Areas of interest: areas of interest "Wanfang Green Freight Distribution Base"
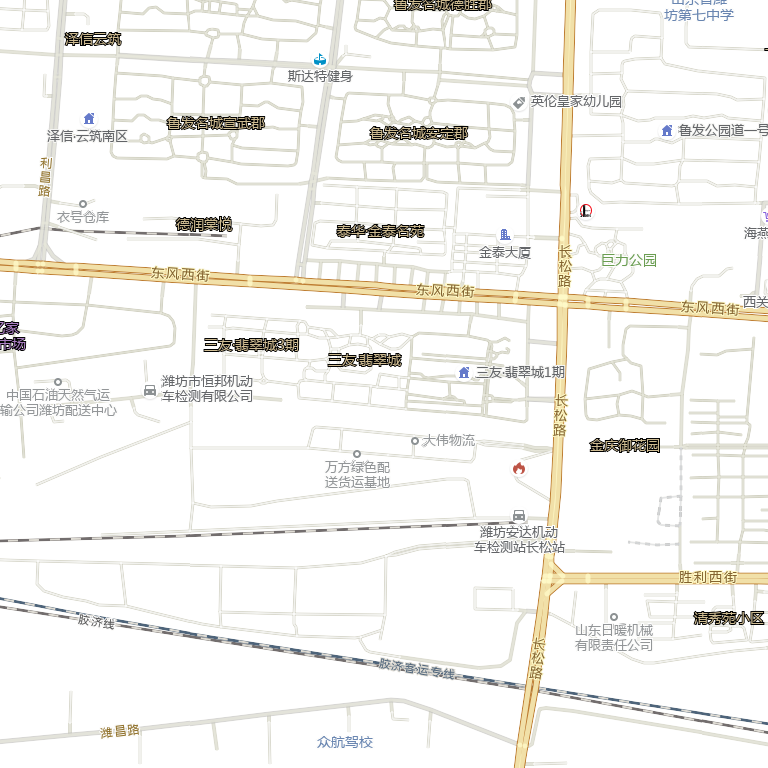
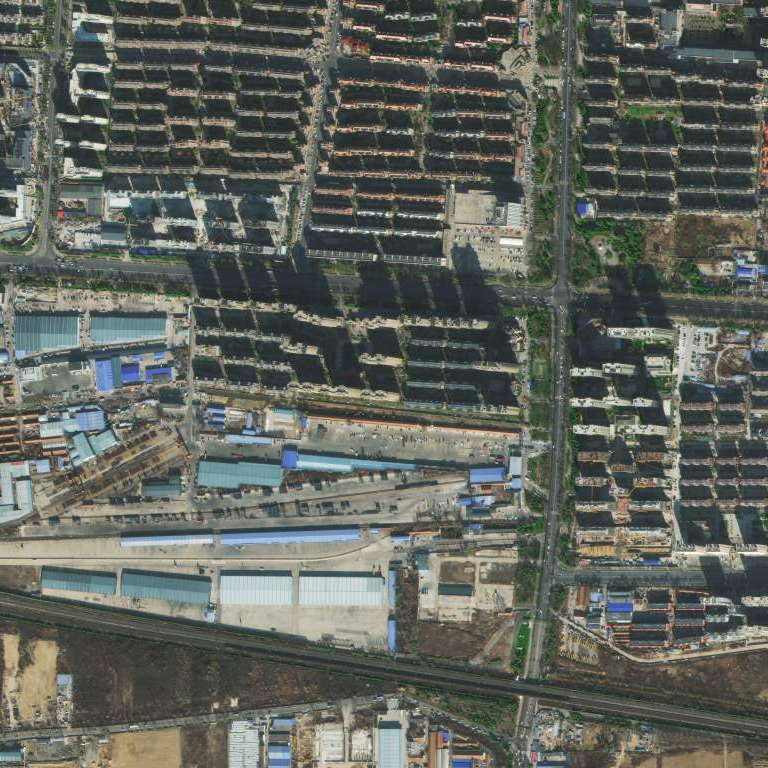